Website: walmart
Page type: customer-info-address
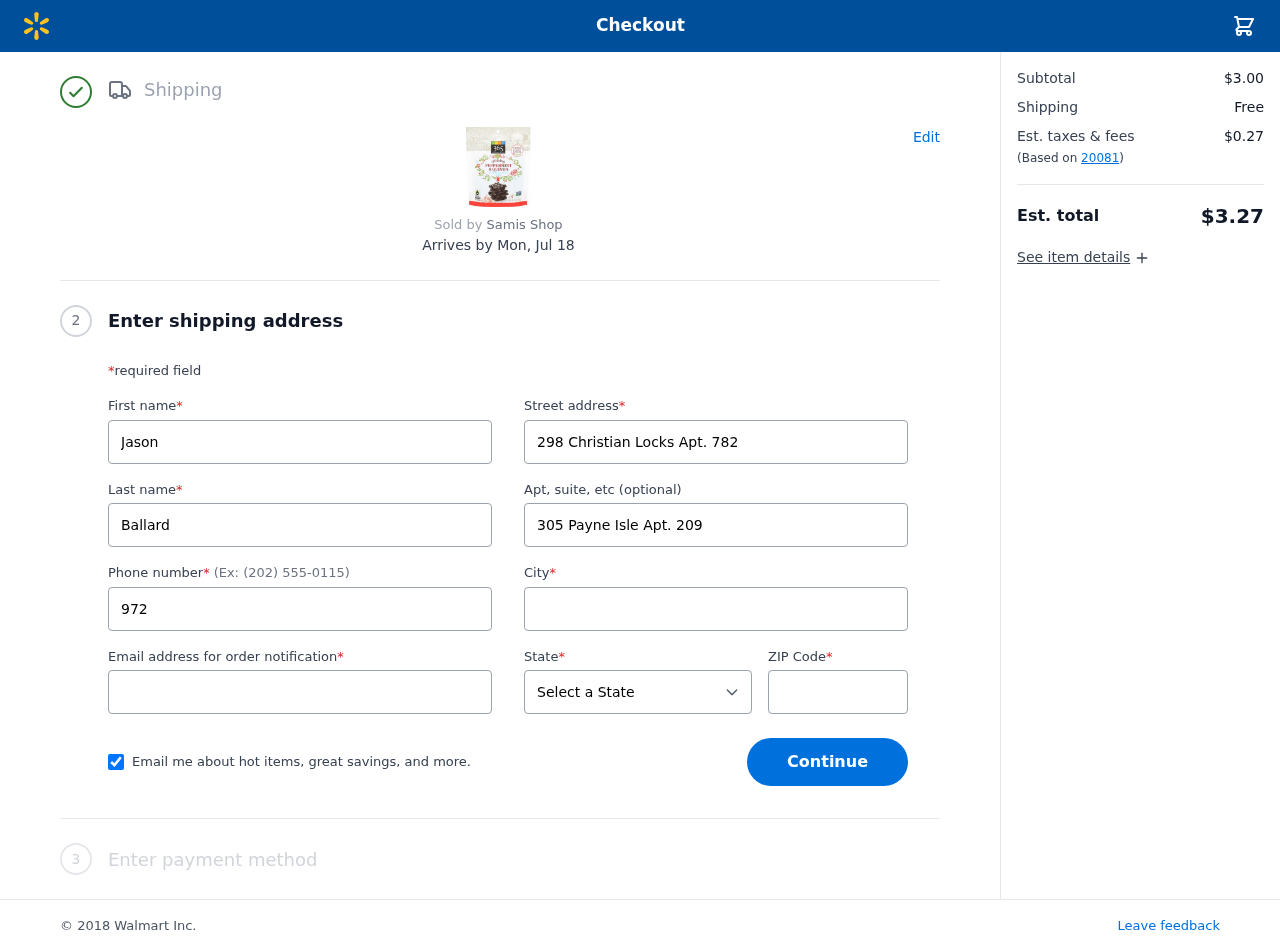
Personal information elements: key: PII_CITY
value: Grantton
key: PII_EMAIL
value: jballard@yahoo.com
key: PII_FIRSTNAME
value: Jason
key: PII_LASTNAME
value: Ballard
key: PII_PHONE
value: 9727017627
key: PII_POSTCODE
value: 20081
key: PII_STATE
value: Mississippi
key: PII_STREET
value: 298 Christian Locks Apt. 782
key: PII_STREET2
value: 305 Payne Isle Apt. 209
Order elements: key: ORDER_DELIVERY_DATE
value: Mon, Jul 18
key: ORDER_SUBTOTAL
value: $3.00
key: ORDER_SHIPPING_COST
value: Free
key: ORDER_TAX
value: $0.27
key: ORDER_TOTAL
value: $3.27